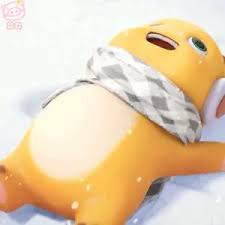
Label: nailong